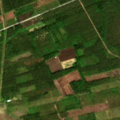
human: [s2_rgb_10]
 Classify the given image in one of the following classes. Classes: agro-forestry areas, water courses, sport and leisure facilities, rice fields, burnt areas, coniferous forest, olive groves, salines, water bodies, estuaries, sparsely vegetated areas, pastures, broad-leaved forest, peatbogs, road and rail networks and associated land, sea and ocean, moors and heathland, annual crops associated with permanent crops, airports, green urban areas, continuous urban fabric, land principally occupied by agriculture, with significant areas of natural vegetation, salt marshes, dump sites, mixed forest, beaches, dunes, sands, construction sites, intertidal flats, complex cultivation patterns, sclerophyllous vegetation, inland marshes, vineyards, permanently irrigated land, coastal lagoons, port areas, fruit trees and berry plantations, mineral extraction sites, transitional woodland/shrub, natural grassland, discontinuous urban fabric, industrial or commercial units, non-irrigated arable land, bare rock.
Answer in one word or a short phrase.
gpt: land principally occupied by agriculture, with significant areas of natural vegetation, coniferous forest, mixed forest, transitional woodland/shrub